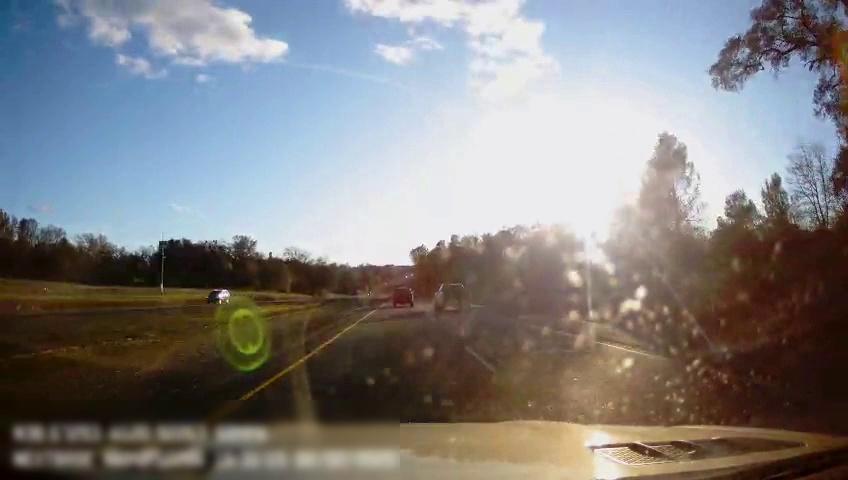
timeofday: Day
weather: Sunny
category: Drivable Space
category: Drivable Space
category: Vehicles | Truck
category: Vehicles | SUV
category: Vehicles | SUV
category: Lanes | Current Lane
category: Lanes | Current Lane
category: Lanes | Alternate Lane